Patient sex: F
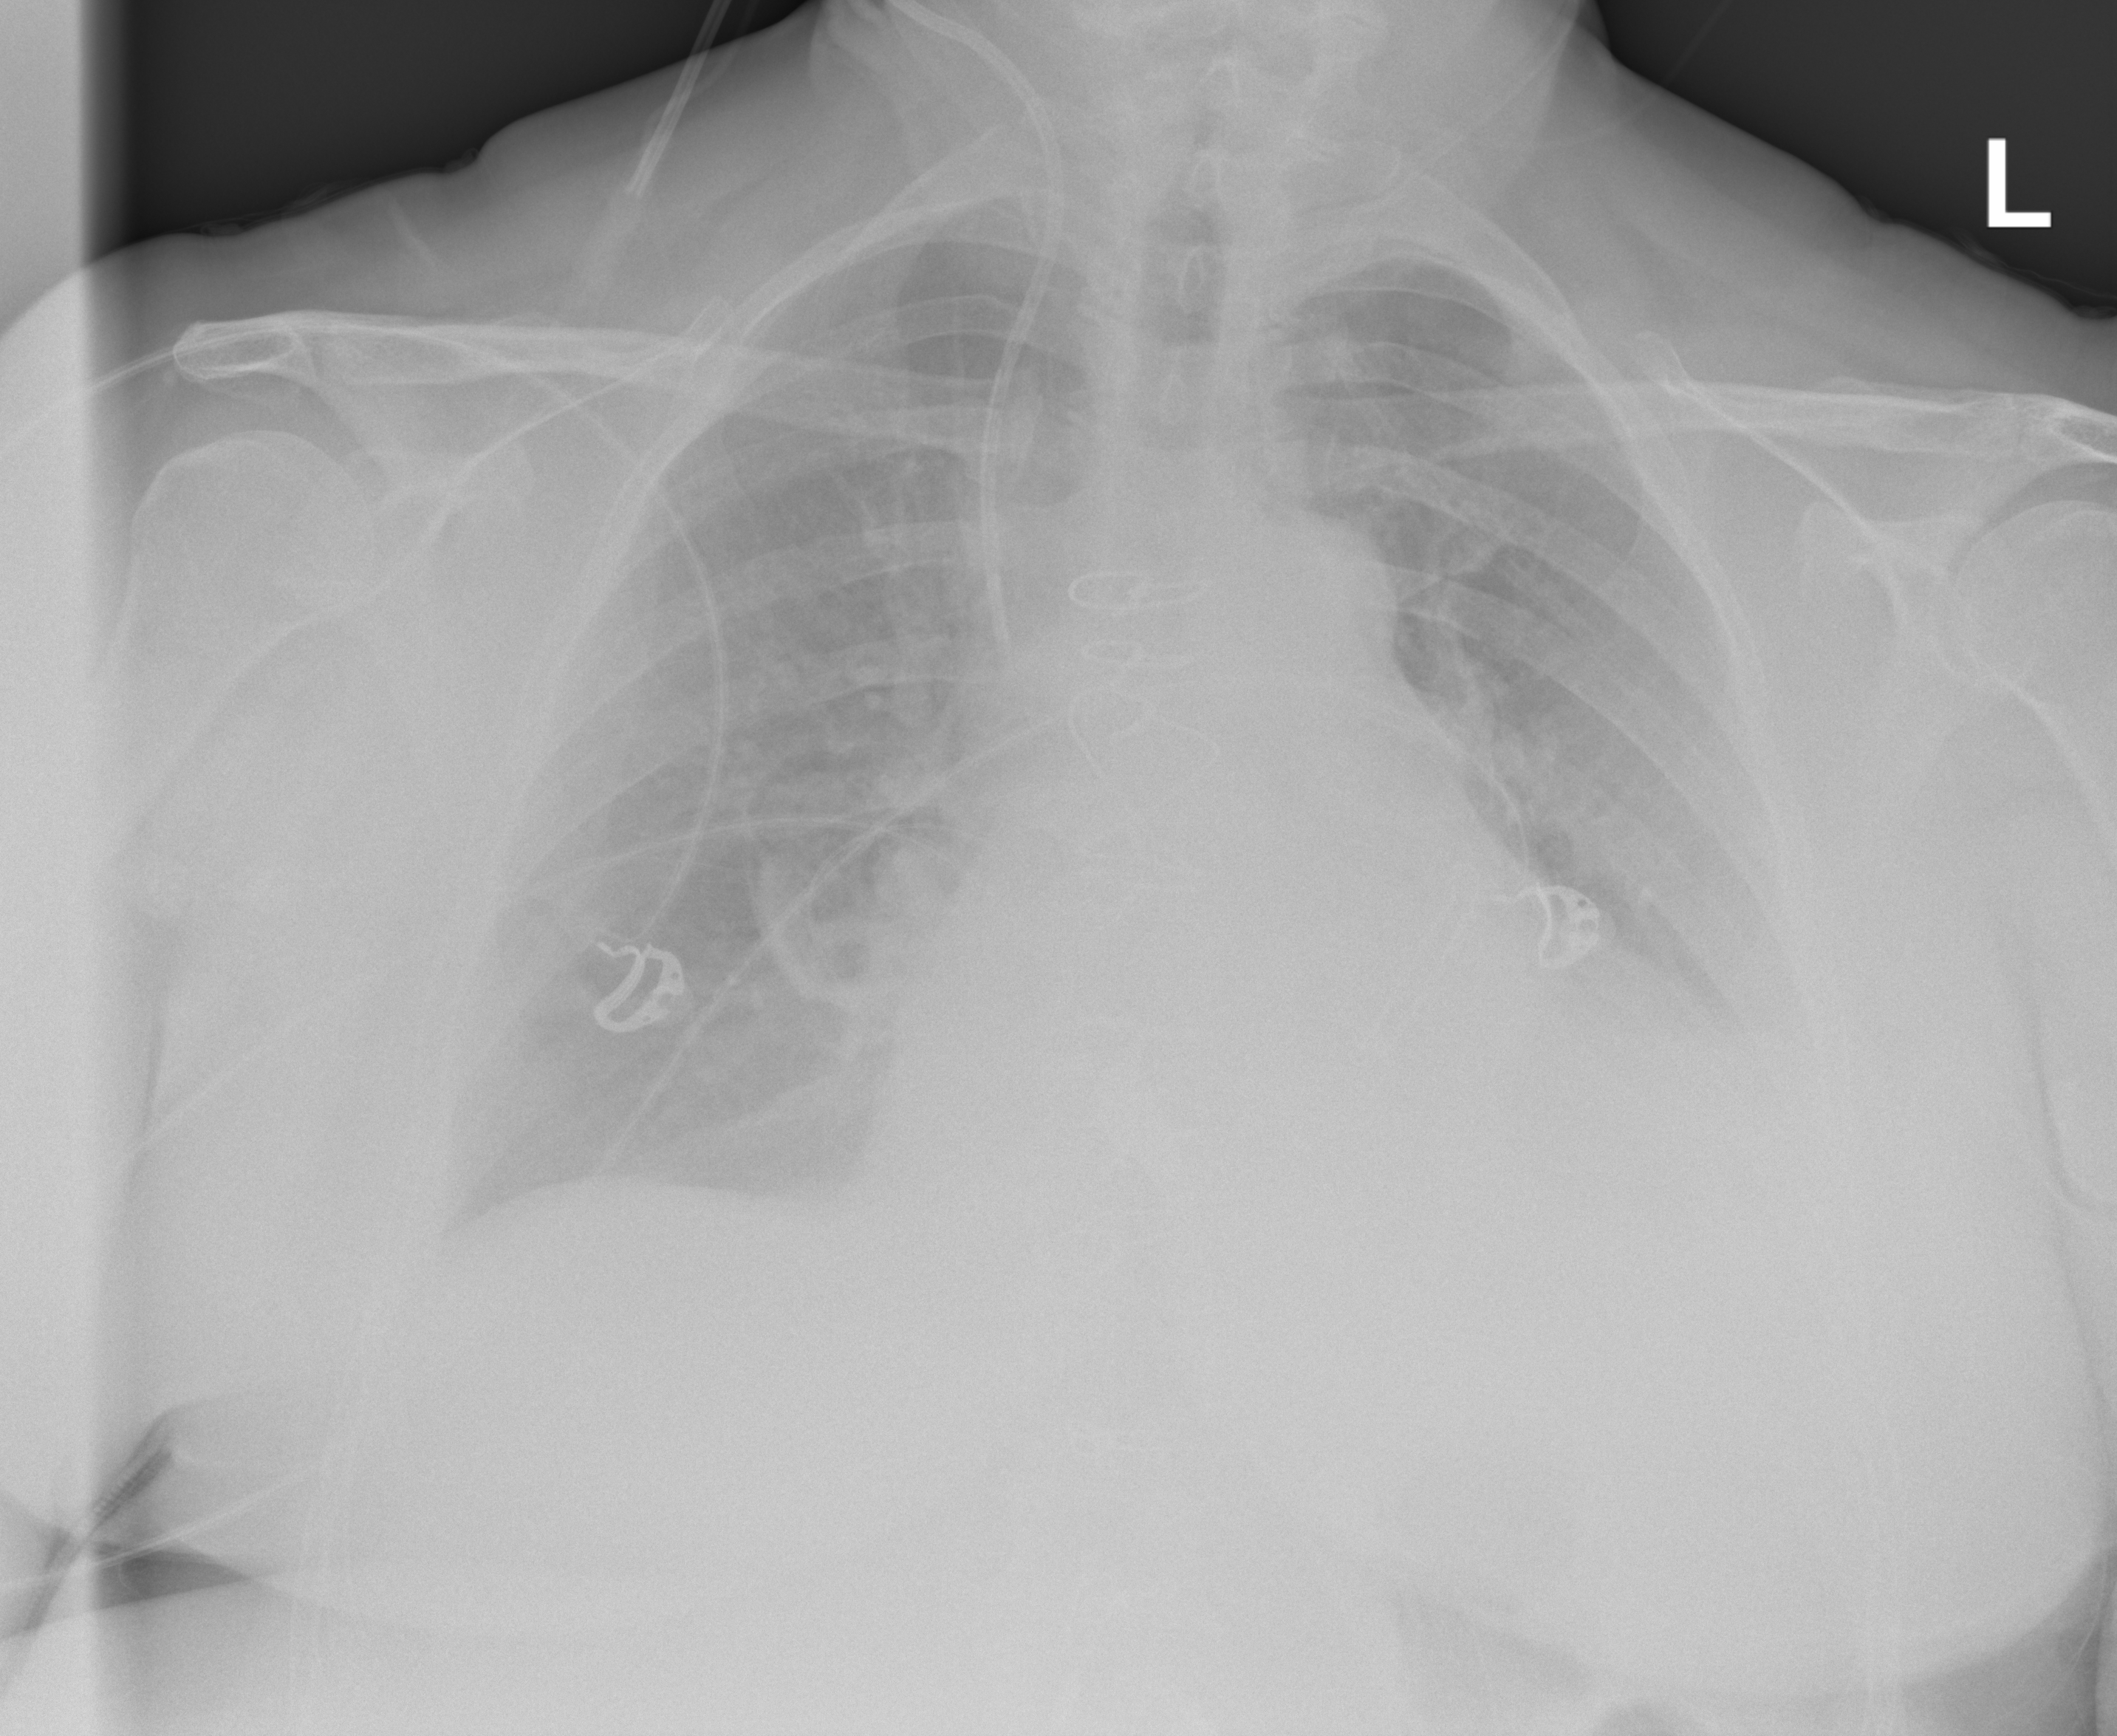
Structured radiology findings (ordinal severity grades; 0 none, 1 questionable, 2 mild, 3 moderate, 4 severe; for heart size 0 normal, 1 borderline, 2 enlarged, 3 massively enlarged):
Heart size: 2
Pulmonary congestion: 2
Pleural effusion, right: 2
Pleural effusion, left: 3
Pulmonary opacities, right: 0
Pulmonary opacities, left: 0
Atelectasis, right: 2
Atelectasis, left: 3